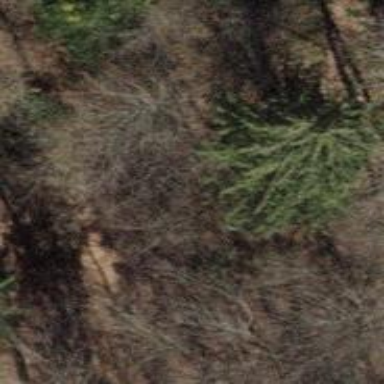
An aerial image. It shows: Unpaved path.